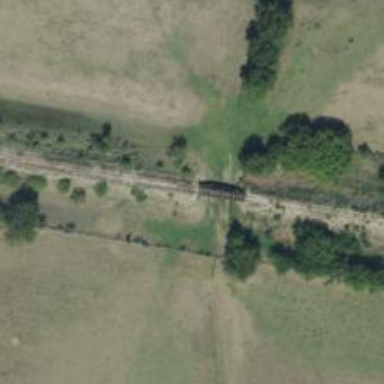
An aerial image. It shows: Abandoned railway.